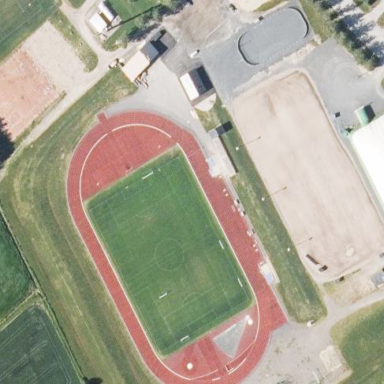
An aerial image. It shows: Sports center on leisure land.